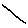
Label: line